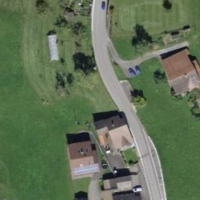
EUNIS habitat code: 55
Species observed at this site:
Tettigonia viridissima
Carpocoris purpureipennis
Cepaea nemoralis
Pseudochorthippus parallelus
Urtica dioica
Amphimallon solstitiale
Arianta arbustorum